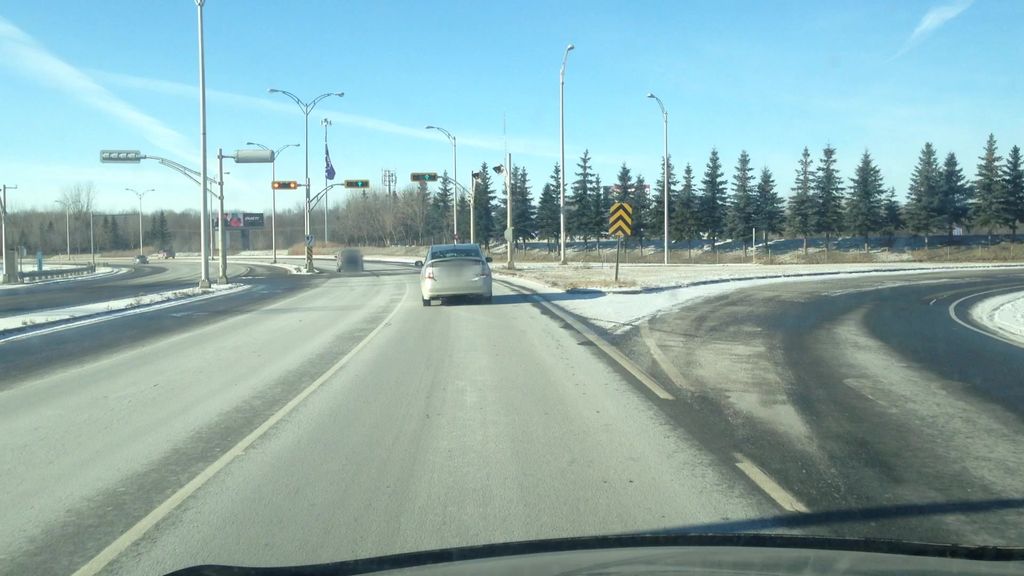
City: montreal